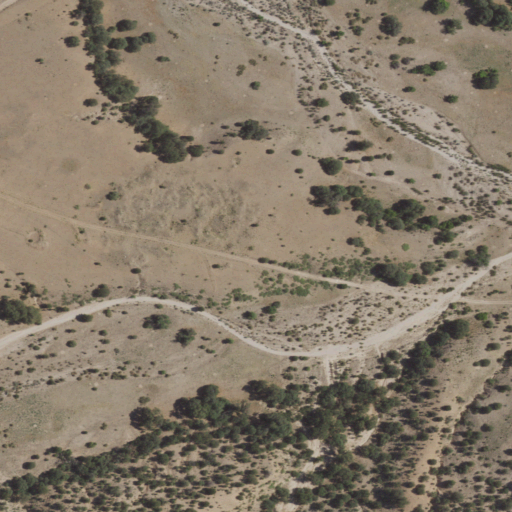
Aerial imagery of valley in New Mexico named Taylor Canyon containing shrub and grassland